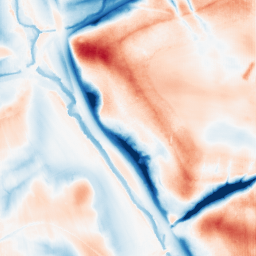
Category: classical
Decomposition family: uniform
Decomposition parameters: size: 50
Upsampling method: fft_zeropad
Upsampling parameters: scale: 4
Upsampling scale: 4